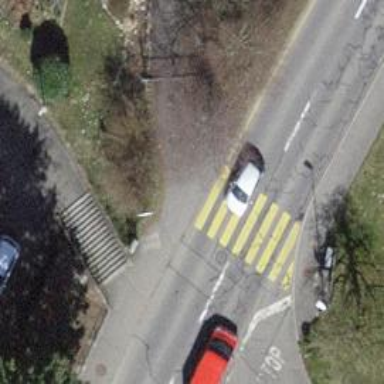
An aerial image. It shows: Marked crossing with zebra markings on the road.